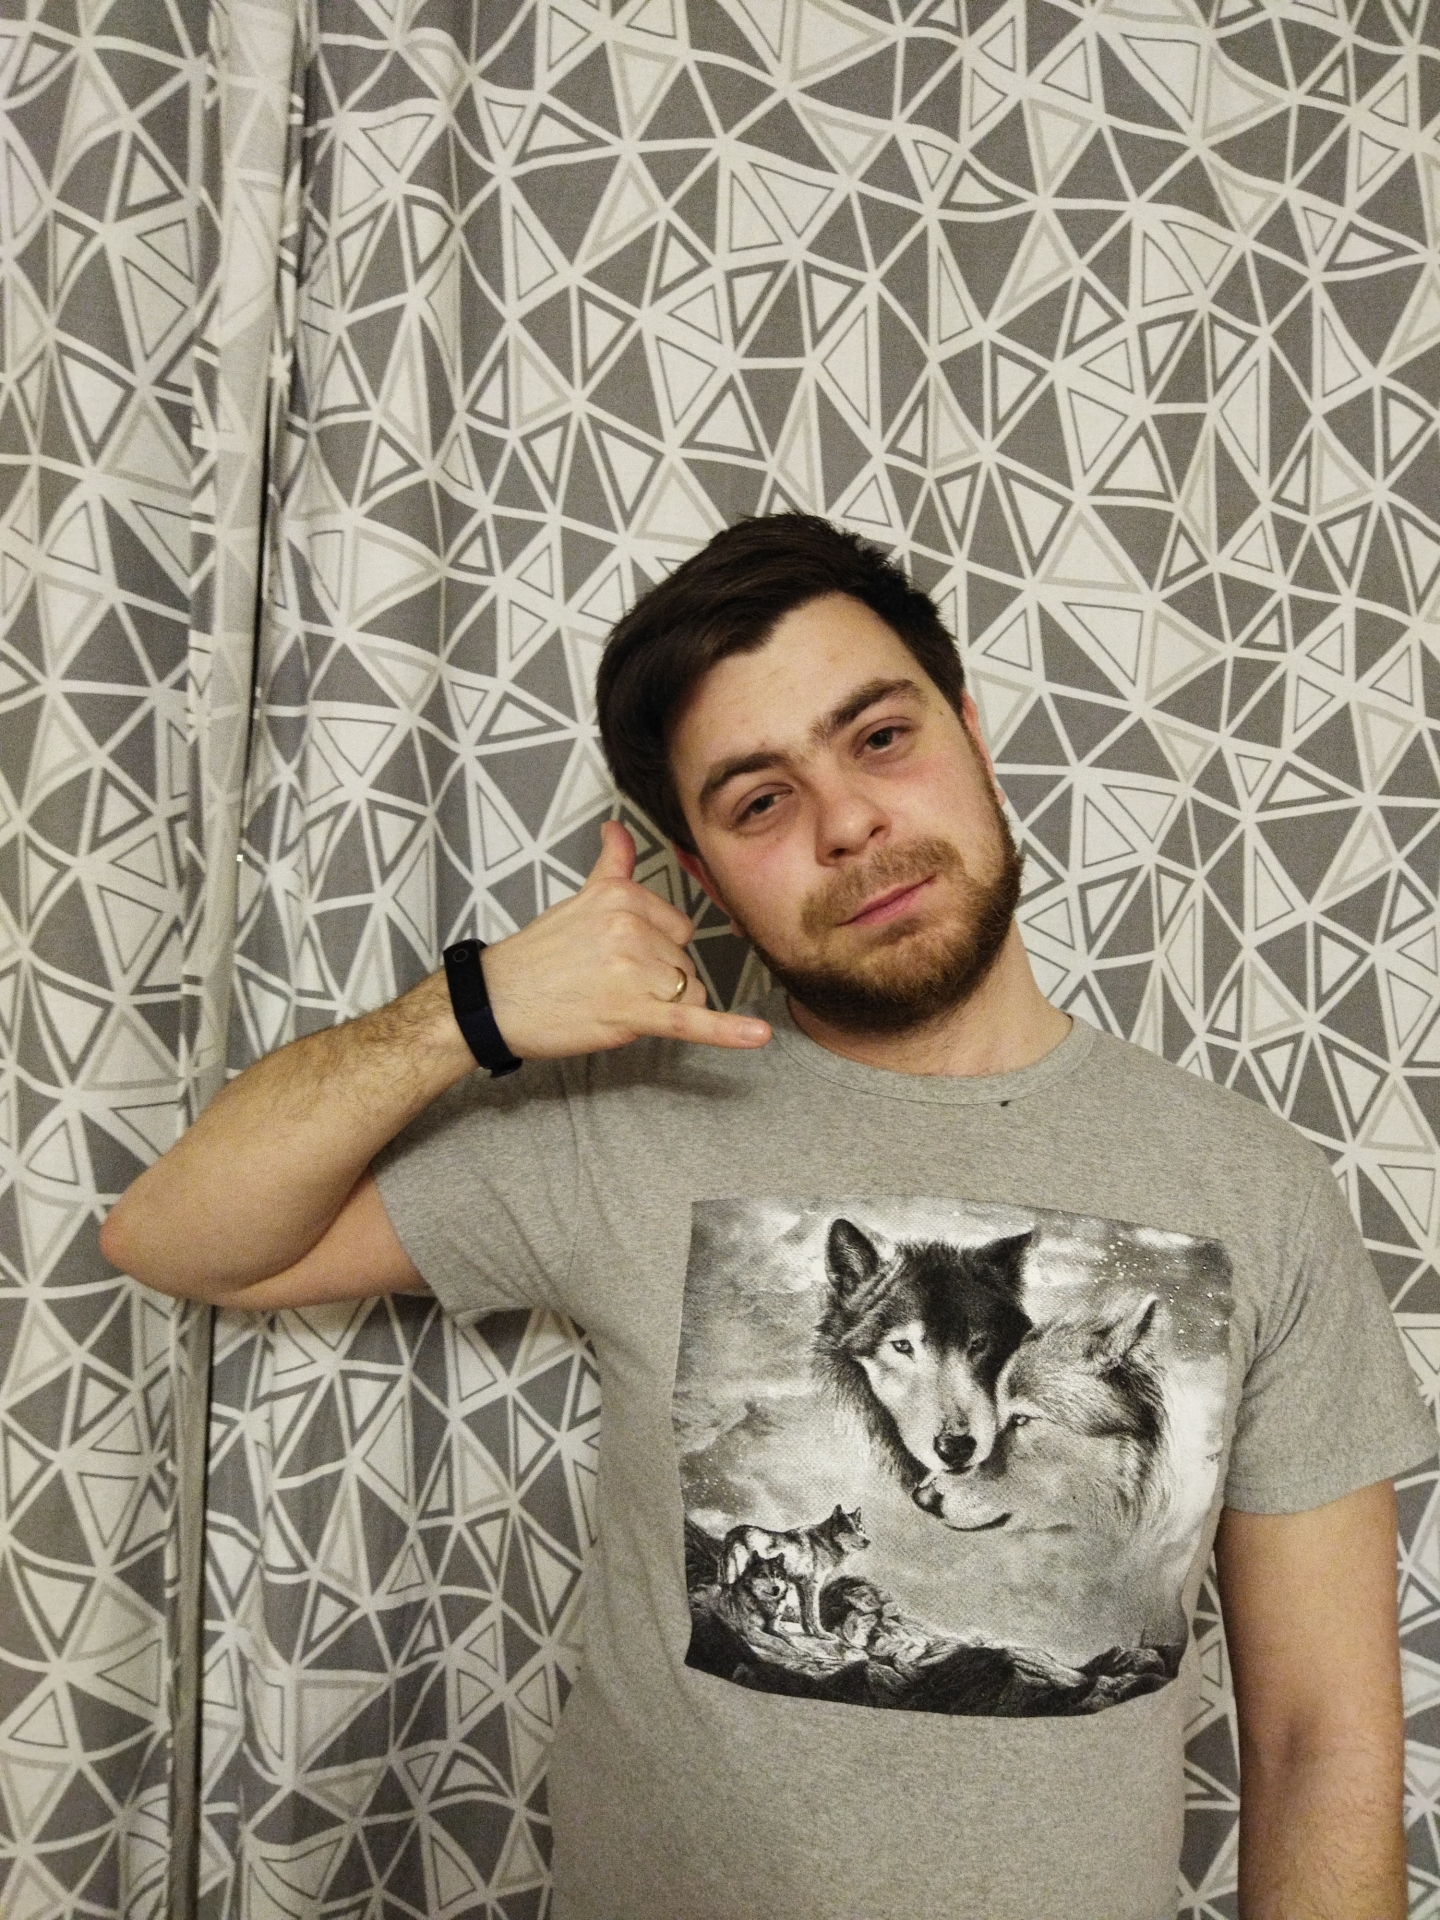
Label: clear